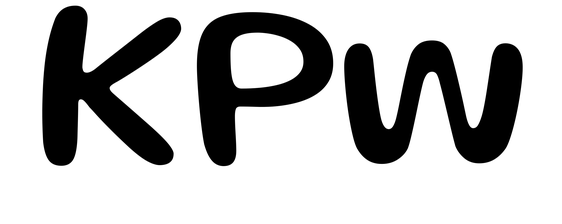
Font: Gluten_Regular